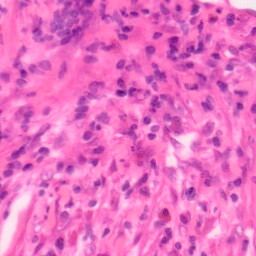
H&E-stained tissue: Colon